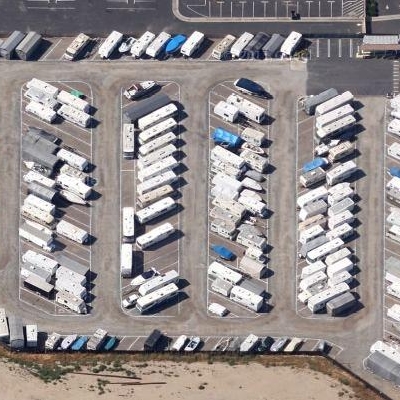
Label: gParking